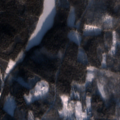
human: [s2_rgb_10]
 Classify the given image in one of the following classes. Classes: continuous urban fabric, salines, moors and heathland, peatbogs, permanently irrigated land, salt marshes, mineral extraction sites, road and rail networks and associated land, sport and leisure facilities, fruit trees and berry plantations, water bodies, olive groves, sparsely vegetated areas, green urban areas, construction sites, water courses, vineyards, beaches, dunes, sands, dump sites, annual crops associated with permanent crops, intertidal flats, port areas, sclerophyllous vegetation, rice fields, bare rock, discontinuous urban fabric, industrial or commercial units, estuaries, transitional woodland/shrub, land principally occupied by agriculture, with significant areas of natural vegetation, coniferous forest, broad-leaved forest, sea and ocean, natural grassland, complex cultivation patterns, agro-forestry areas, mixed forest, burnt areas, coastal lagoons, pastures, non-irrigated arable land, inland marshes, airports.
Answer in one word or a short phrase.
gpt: broad-leaved forest, coniferous forest, mixed forest